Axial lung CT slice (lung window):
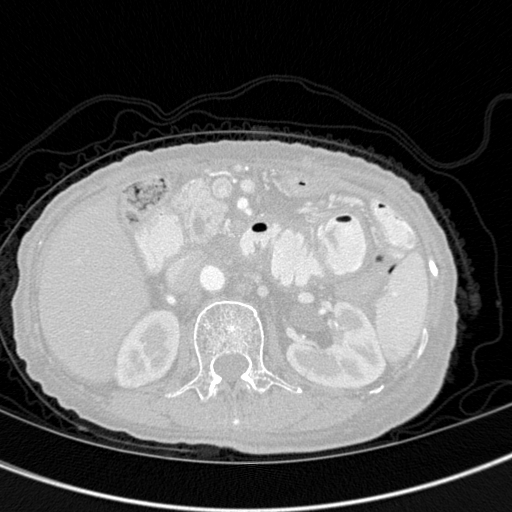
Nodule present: no